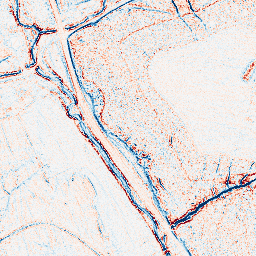
Category: edge_preserving
Decomposition family: anisotropic_diffusion
Decomposition parameters: iterations: 10
kappa: 10
gamma: 0.05
Upsampling method: bicubic_3x
Upsampling parameters: scale: 3
Upsampling scale: 3